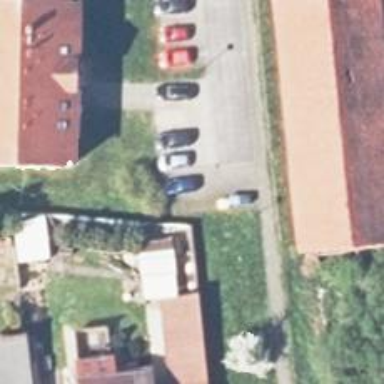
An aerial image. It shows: Parking area with surface.